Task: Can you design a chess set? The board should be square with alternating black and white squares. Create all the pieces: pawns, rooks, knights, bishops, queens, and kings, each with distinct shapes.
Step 1246:
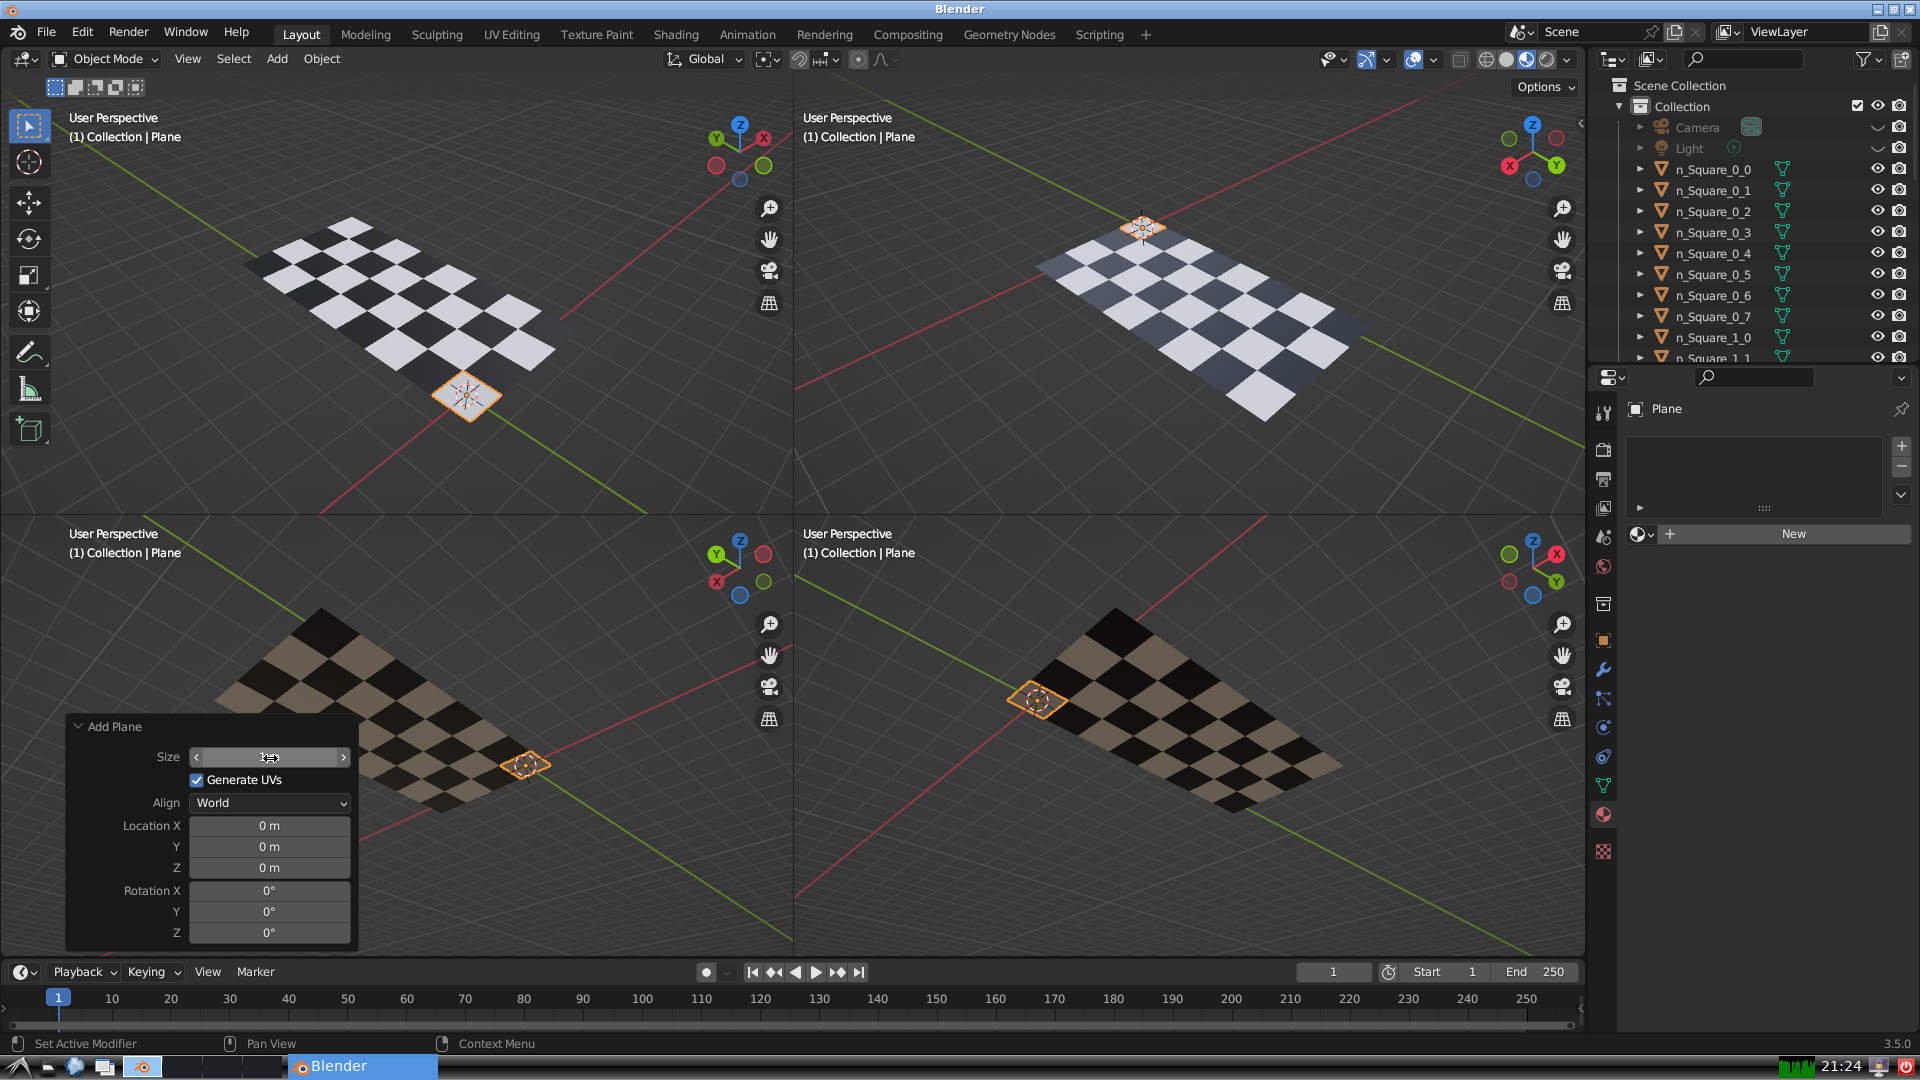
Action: {"mouse_move": [960, 540]}